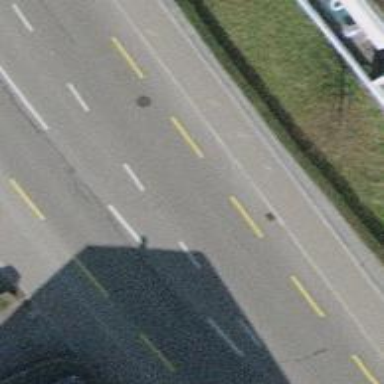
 with designated cycle lane on both sides."